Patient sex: F
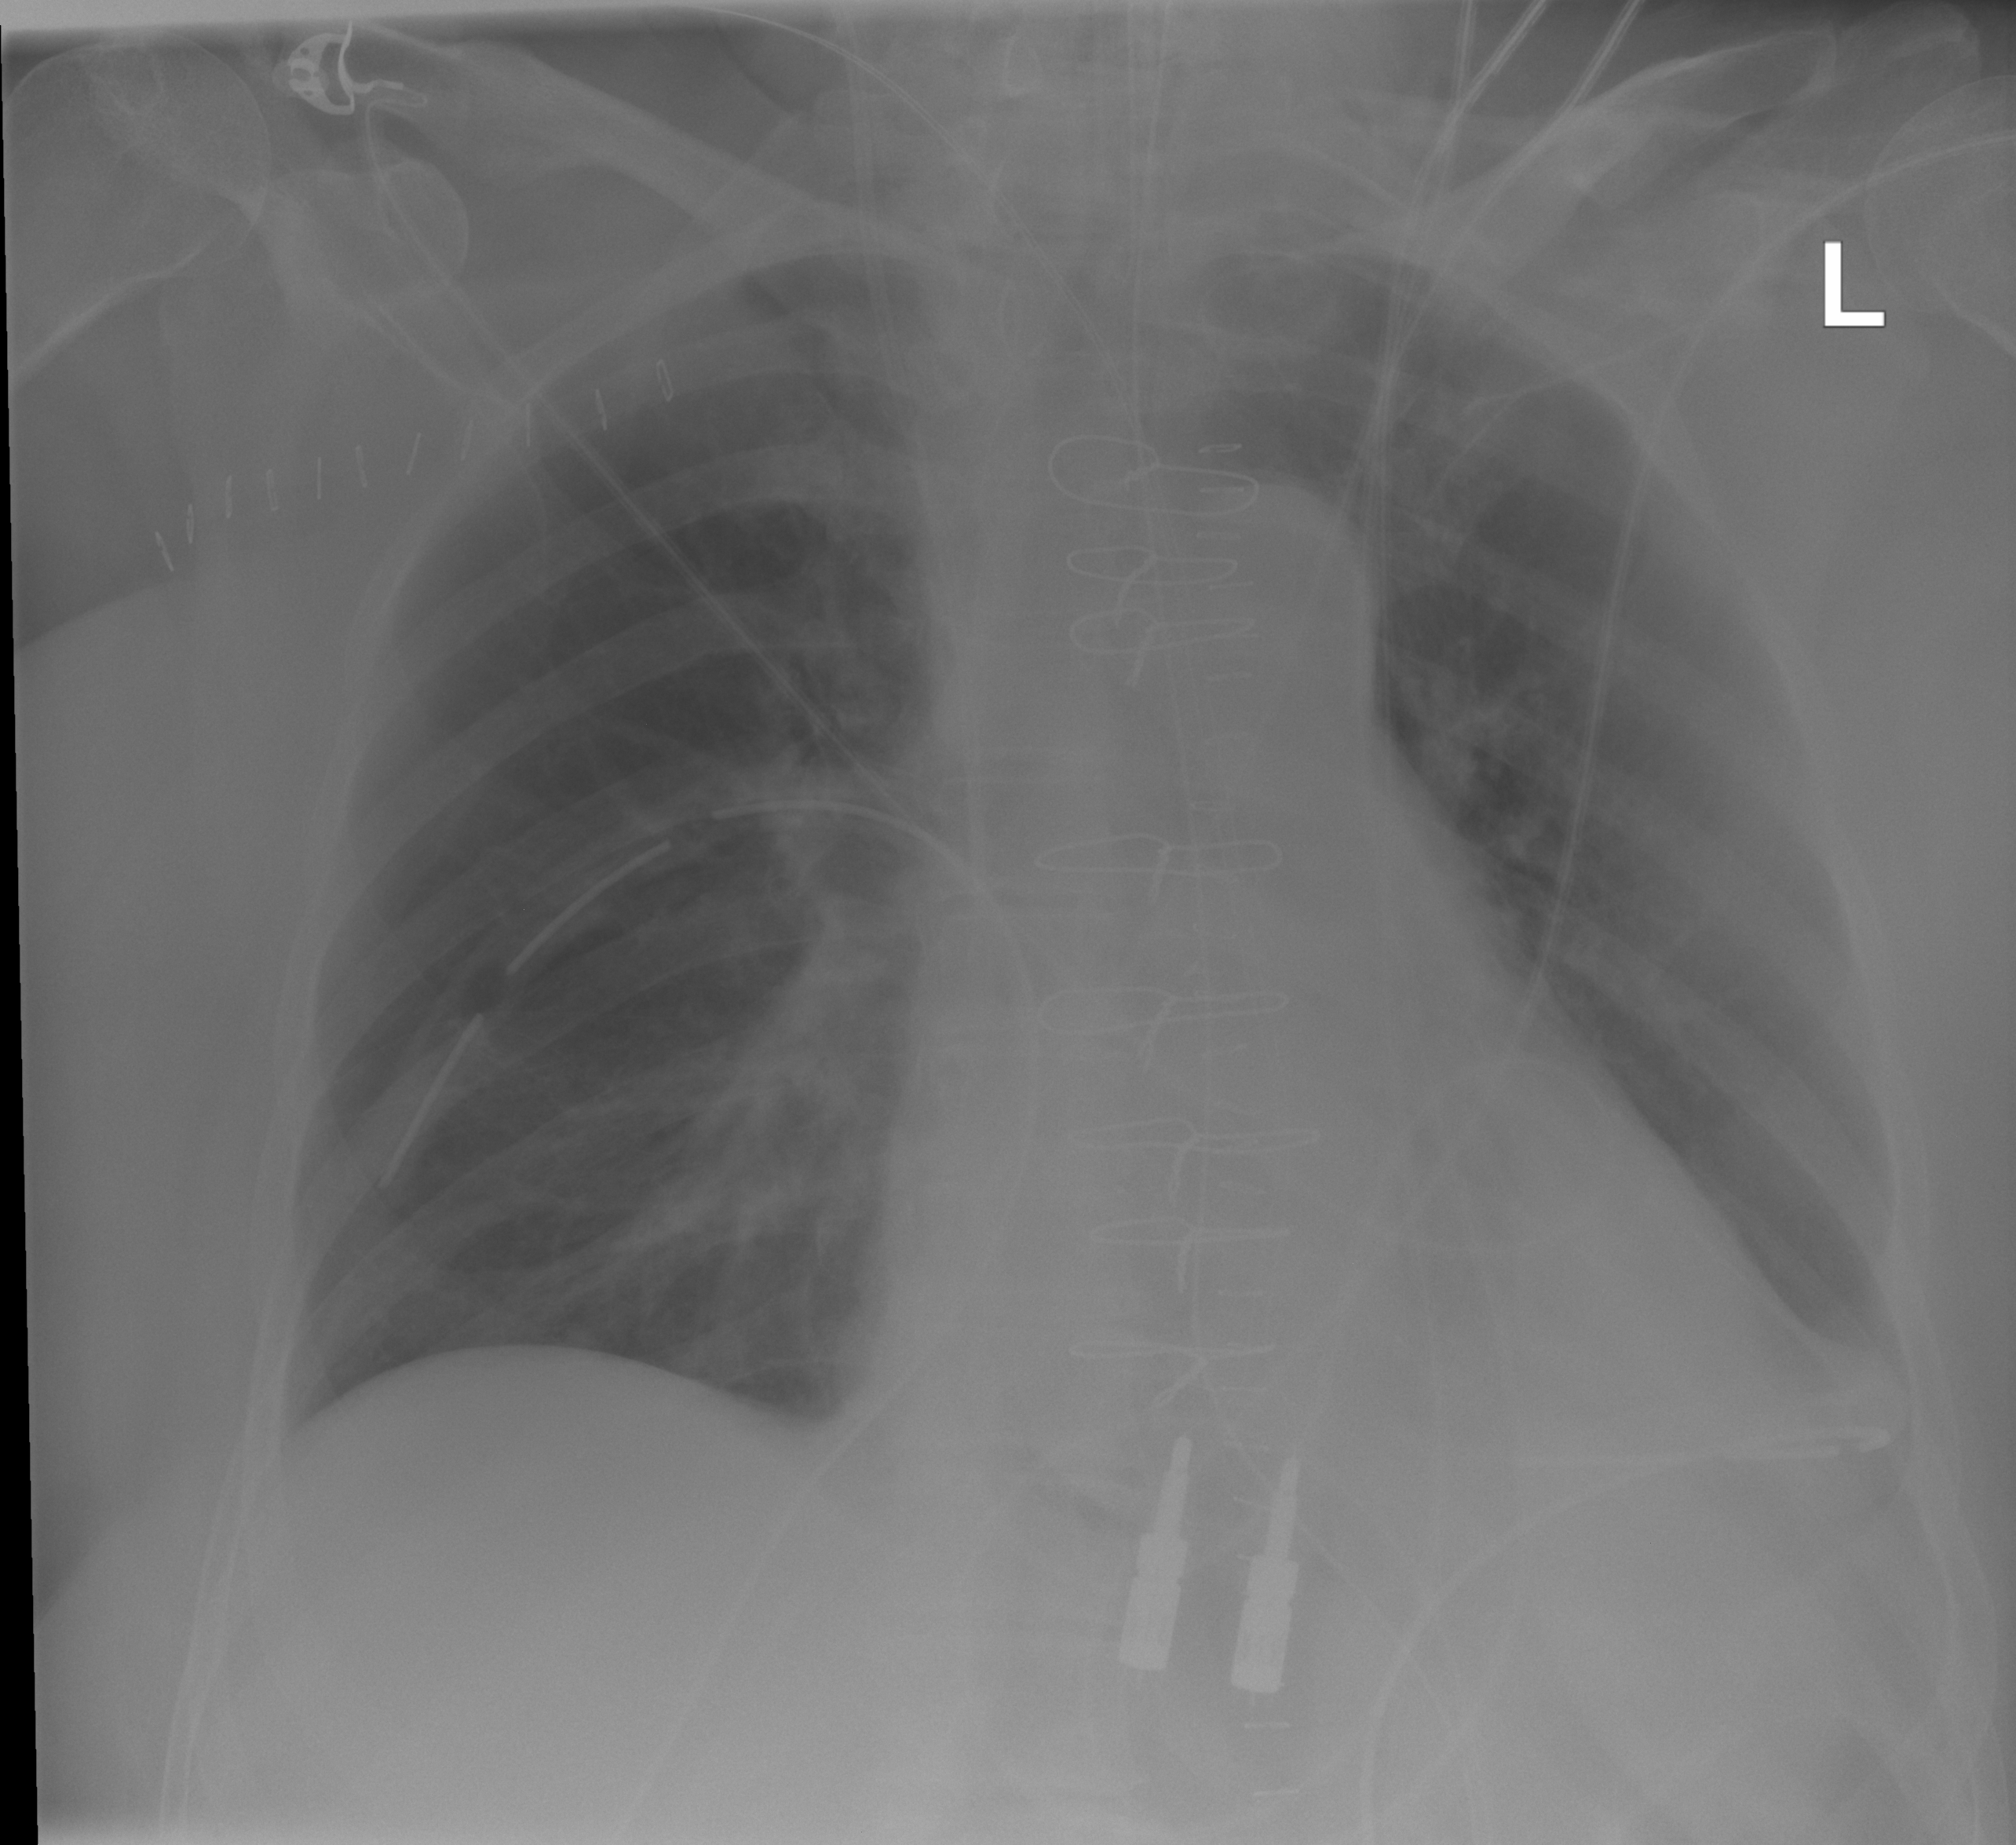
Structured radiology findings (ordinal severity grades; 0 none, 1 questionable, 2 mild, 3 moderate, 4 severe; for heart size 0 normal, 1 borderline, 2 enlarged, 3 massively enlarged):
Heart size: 1
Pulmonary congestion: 1
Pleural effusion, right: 0
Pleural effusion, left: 1
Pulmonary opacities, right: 2
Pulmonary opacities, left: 0
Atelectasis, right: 2
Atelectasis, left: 2